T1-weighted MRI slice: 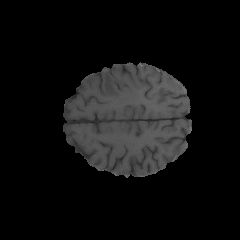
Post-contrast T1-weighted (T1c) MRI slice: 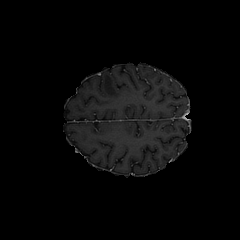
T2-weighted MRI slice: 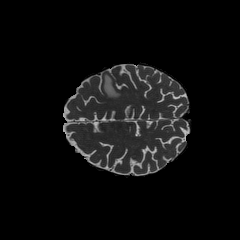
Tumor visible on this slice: yes